Chest X-ray:
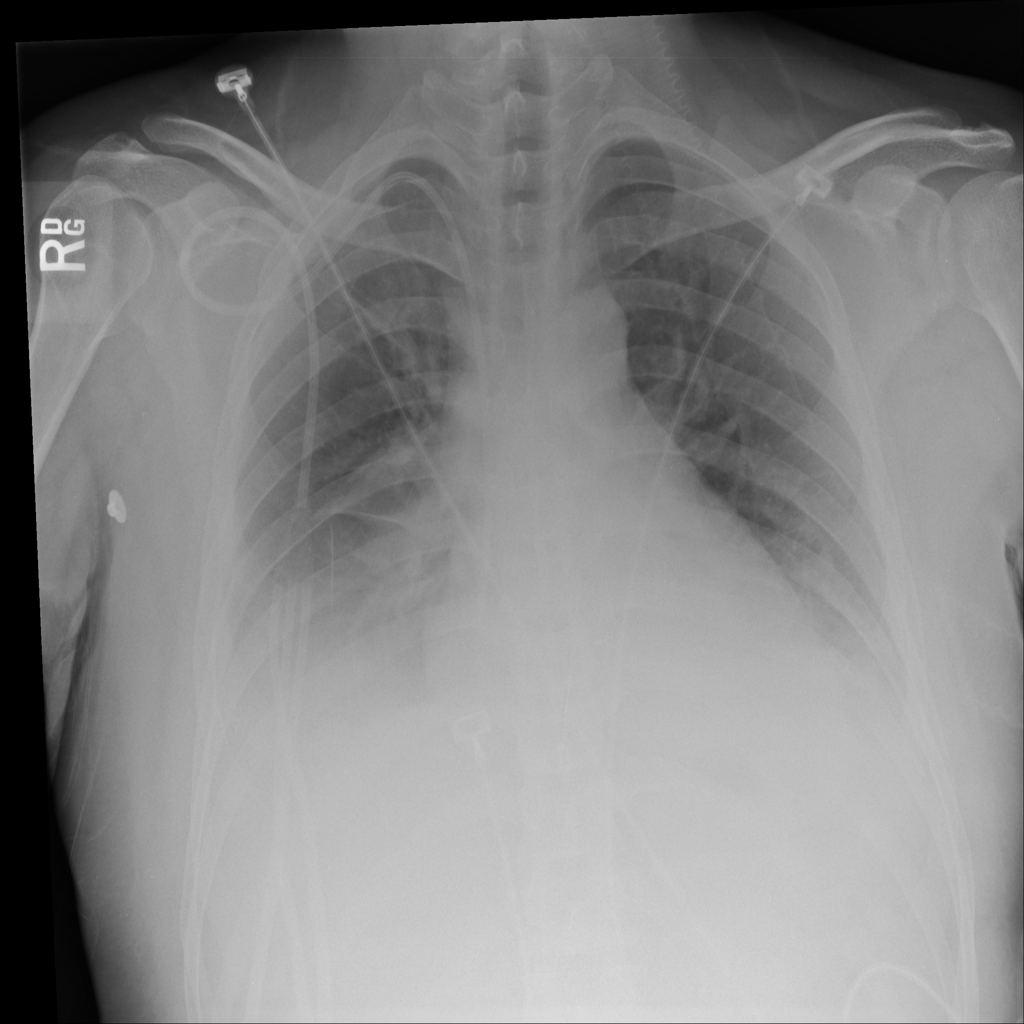
Findings: Effusion, Consolidation, Cardiomegaly
No abnormal finding: no